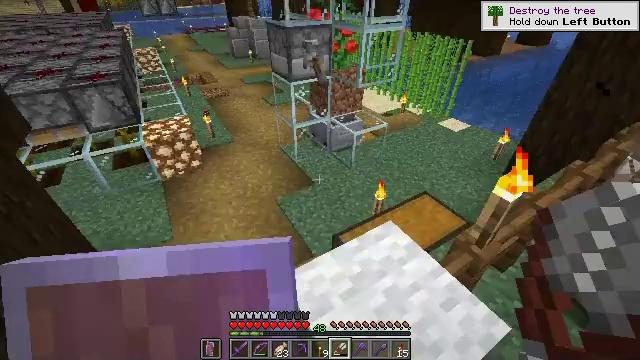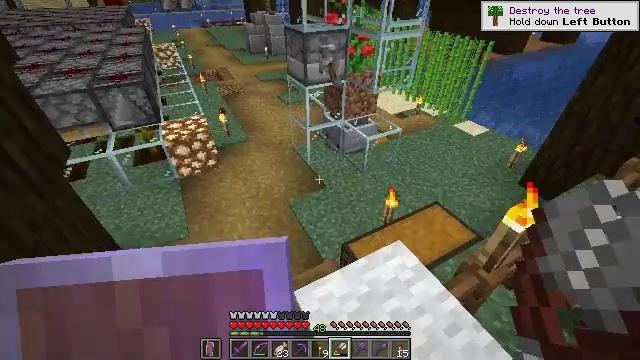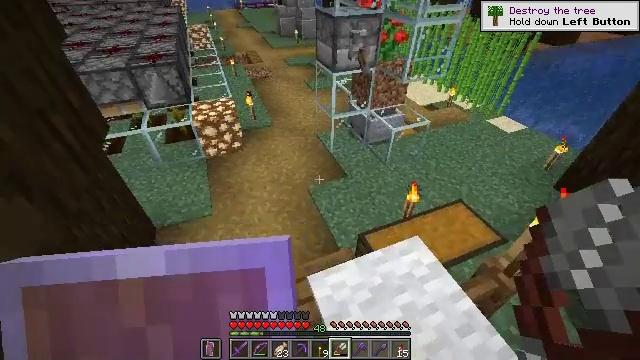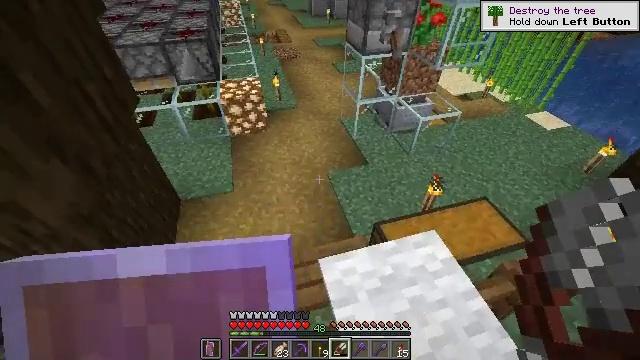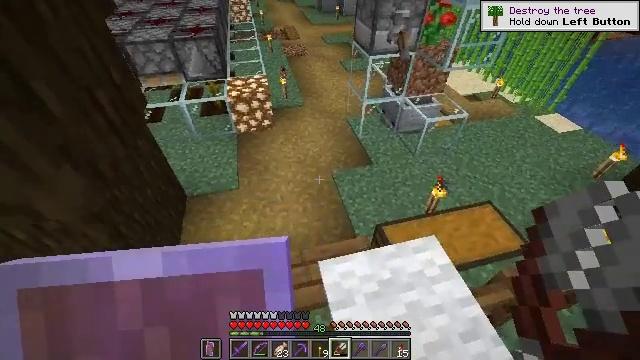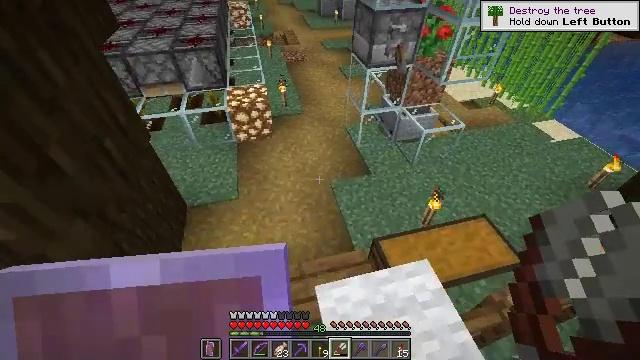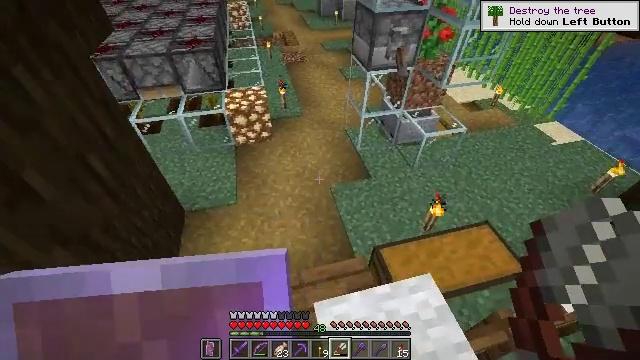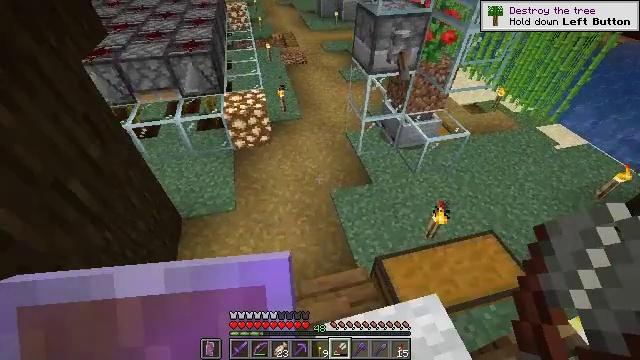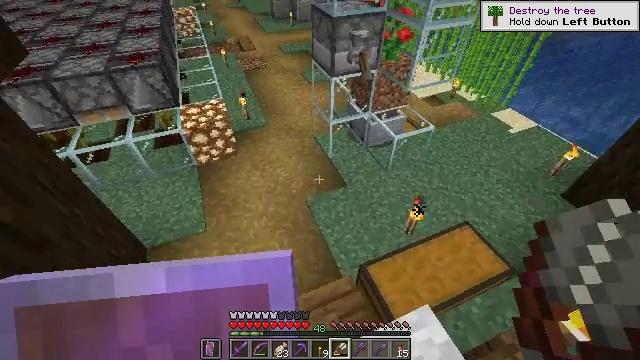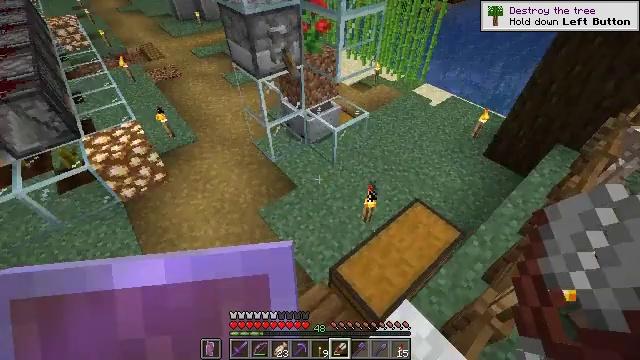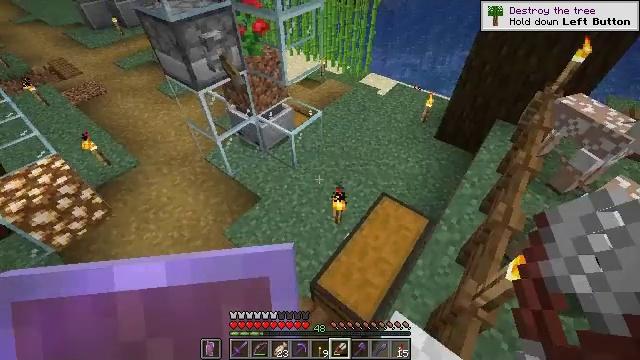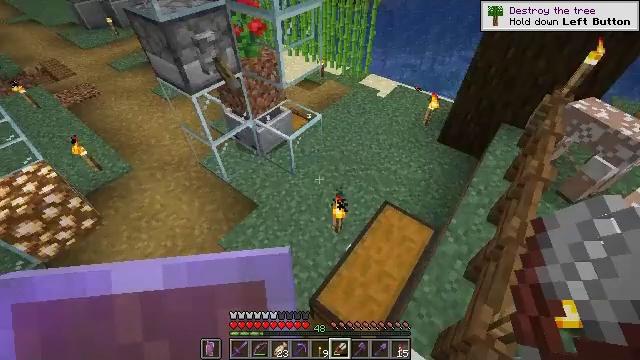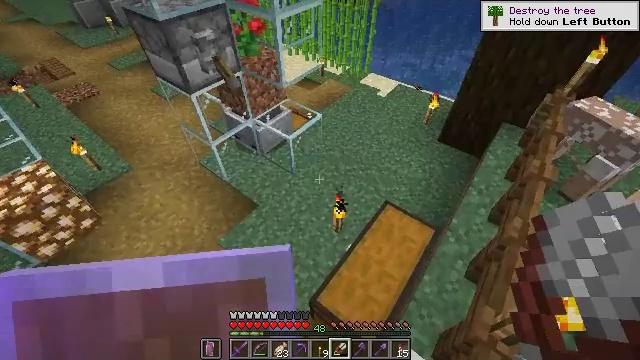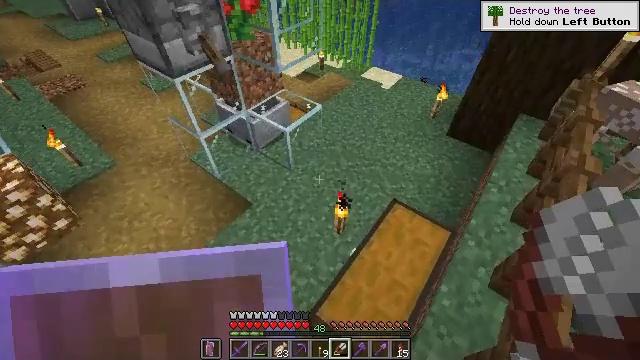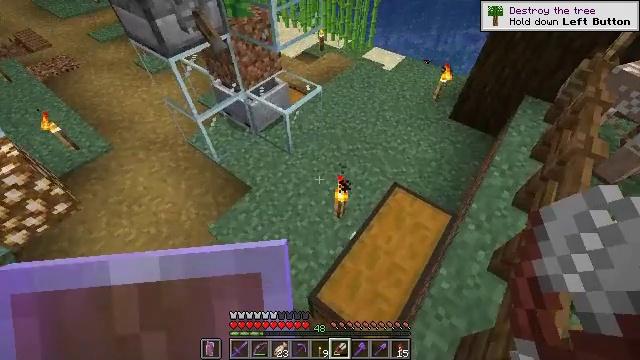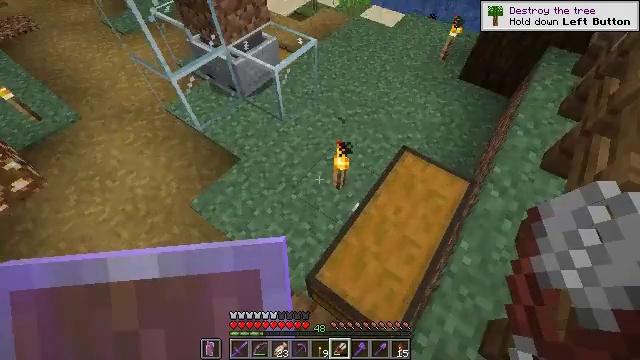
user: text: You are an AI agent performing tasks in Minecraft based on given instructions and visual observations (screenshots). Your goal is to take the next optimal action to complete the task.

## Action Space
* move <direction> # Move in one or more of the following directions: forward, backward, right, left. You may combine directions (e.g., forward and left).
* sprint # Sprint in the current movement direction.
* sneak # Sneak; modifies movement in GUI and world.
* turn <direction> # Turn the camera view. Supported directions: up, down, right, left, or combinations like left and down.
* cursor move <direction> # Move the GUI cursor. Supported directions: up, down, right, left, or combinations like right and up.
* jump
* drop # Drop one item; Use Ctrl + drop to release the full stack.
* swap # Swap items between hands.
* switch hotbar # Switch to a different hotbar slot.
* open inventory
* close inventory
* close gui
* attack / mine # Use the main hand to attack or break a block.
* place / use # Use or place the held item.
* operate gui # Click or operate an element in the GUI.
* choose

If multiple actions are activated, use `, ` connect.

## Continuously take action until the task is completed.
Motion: motion action
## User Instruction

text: craft item air
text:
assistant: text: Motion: move forward, turn left and down
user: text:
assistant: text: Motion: move forward, turn left and down
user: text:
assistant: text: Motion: move forward, turn left and down
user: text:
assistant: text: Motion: move forward, turn left
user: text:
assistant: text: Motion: move forward
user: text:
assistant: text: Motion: move forward
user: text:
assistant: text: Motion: move forward
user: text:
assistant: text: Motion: move forward, turn right
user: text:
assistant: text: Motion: move forward, turn right and down
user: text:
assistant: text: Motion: move forward, turn right
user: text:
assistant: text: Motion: move forward
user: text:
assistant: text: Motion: move forward
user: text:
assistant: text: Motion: move forward
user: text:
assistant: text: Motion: turn down
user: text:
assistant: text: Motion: turn right and down
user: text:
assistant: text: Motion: turn right and down
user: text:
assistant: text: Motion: turn right and down
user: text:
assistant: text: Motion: turn right and down
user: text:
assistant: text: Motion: turn right
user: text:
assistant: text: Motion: turn right and up
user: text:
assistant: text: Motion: turn right and up
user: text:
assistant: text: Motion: turn right and up
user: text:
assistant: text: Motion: use / place
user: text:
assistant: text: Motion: use / place
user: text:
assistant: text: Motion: use / place
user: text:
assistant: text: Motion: use / place
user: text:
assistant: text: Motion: no_op
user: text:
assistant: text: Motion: no_op
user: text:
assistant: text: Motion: no_op
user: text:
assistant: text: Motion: no_op